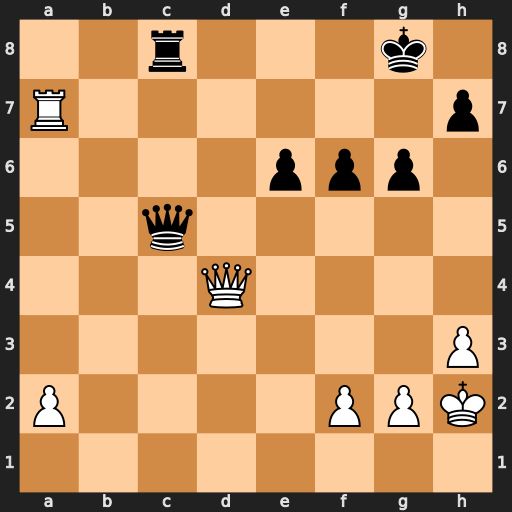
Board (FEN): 2r3k1/R6p/4ppp1/2q5/3Q4/7P/P4PPK/8
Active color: w
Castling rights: -
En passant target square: -
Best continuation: Qd7 Qxa7 Qxa7